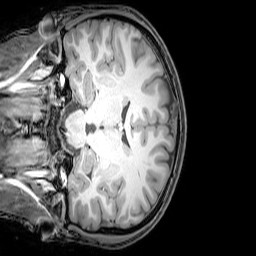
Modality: T1w
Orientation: coronal
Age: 21
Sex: male
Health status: healthy
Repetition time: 0.081 s
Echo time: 0.037 s